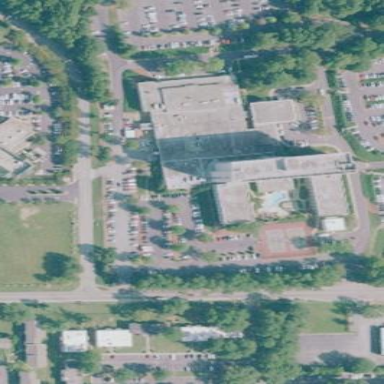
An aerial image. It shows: Hotel building.